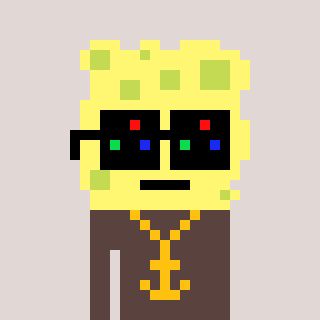
a pixel art character with square black sunglasses, a sponge-shaped head and a darkbrown-colored body on a warm background